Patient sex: M
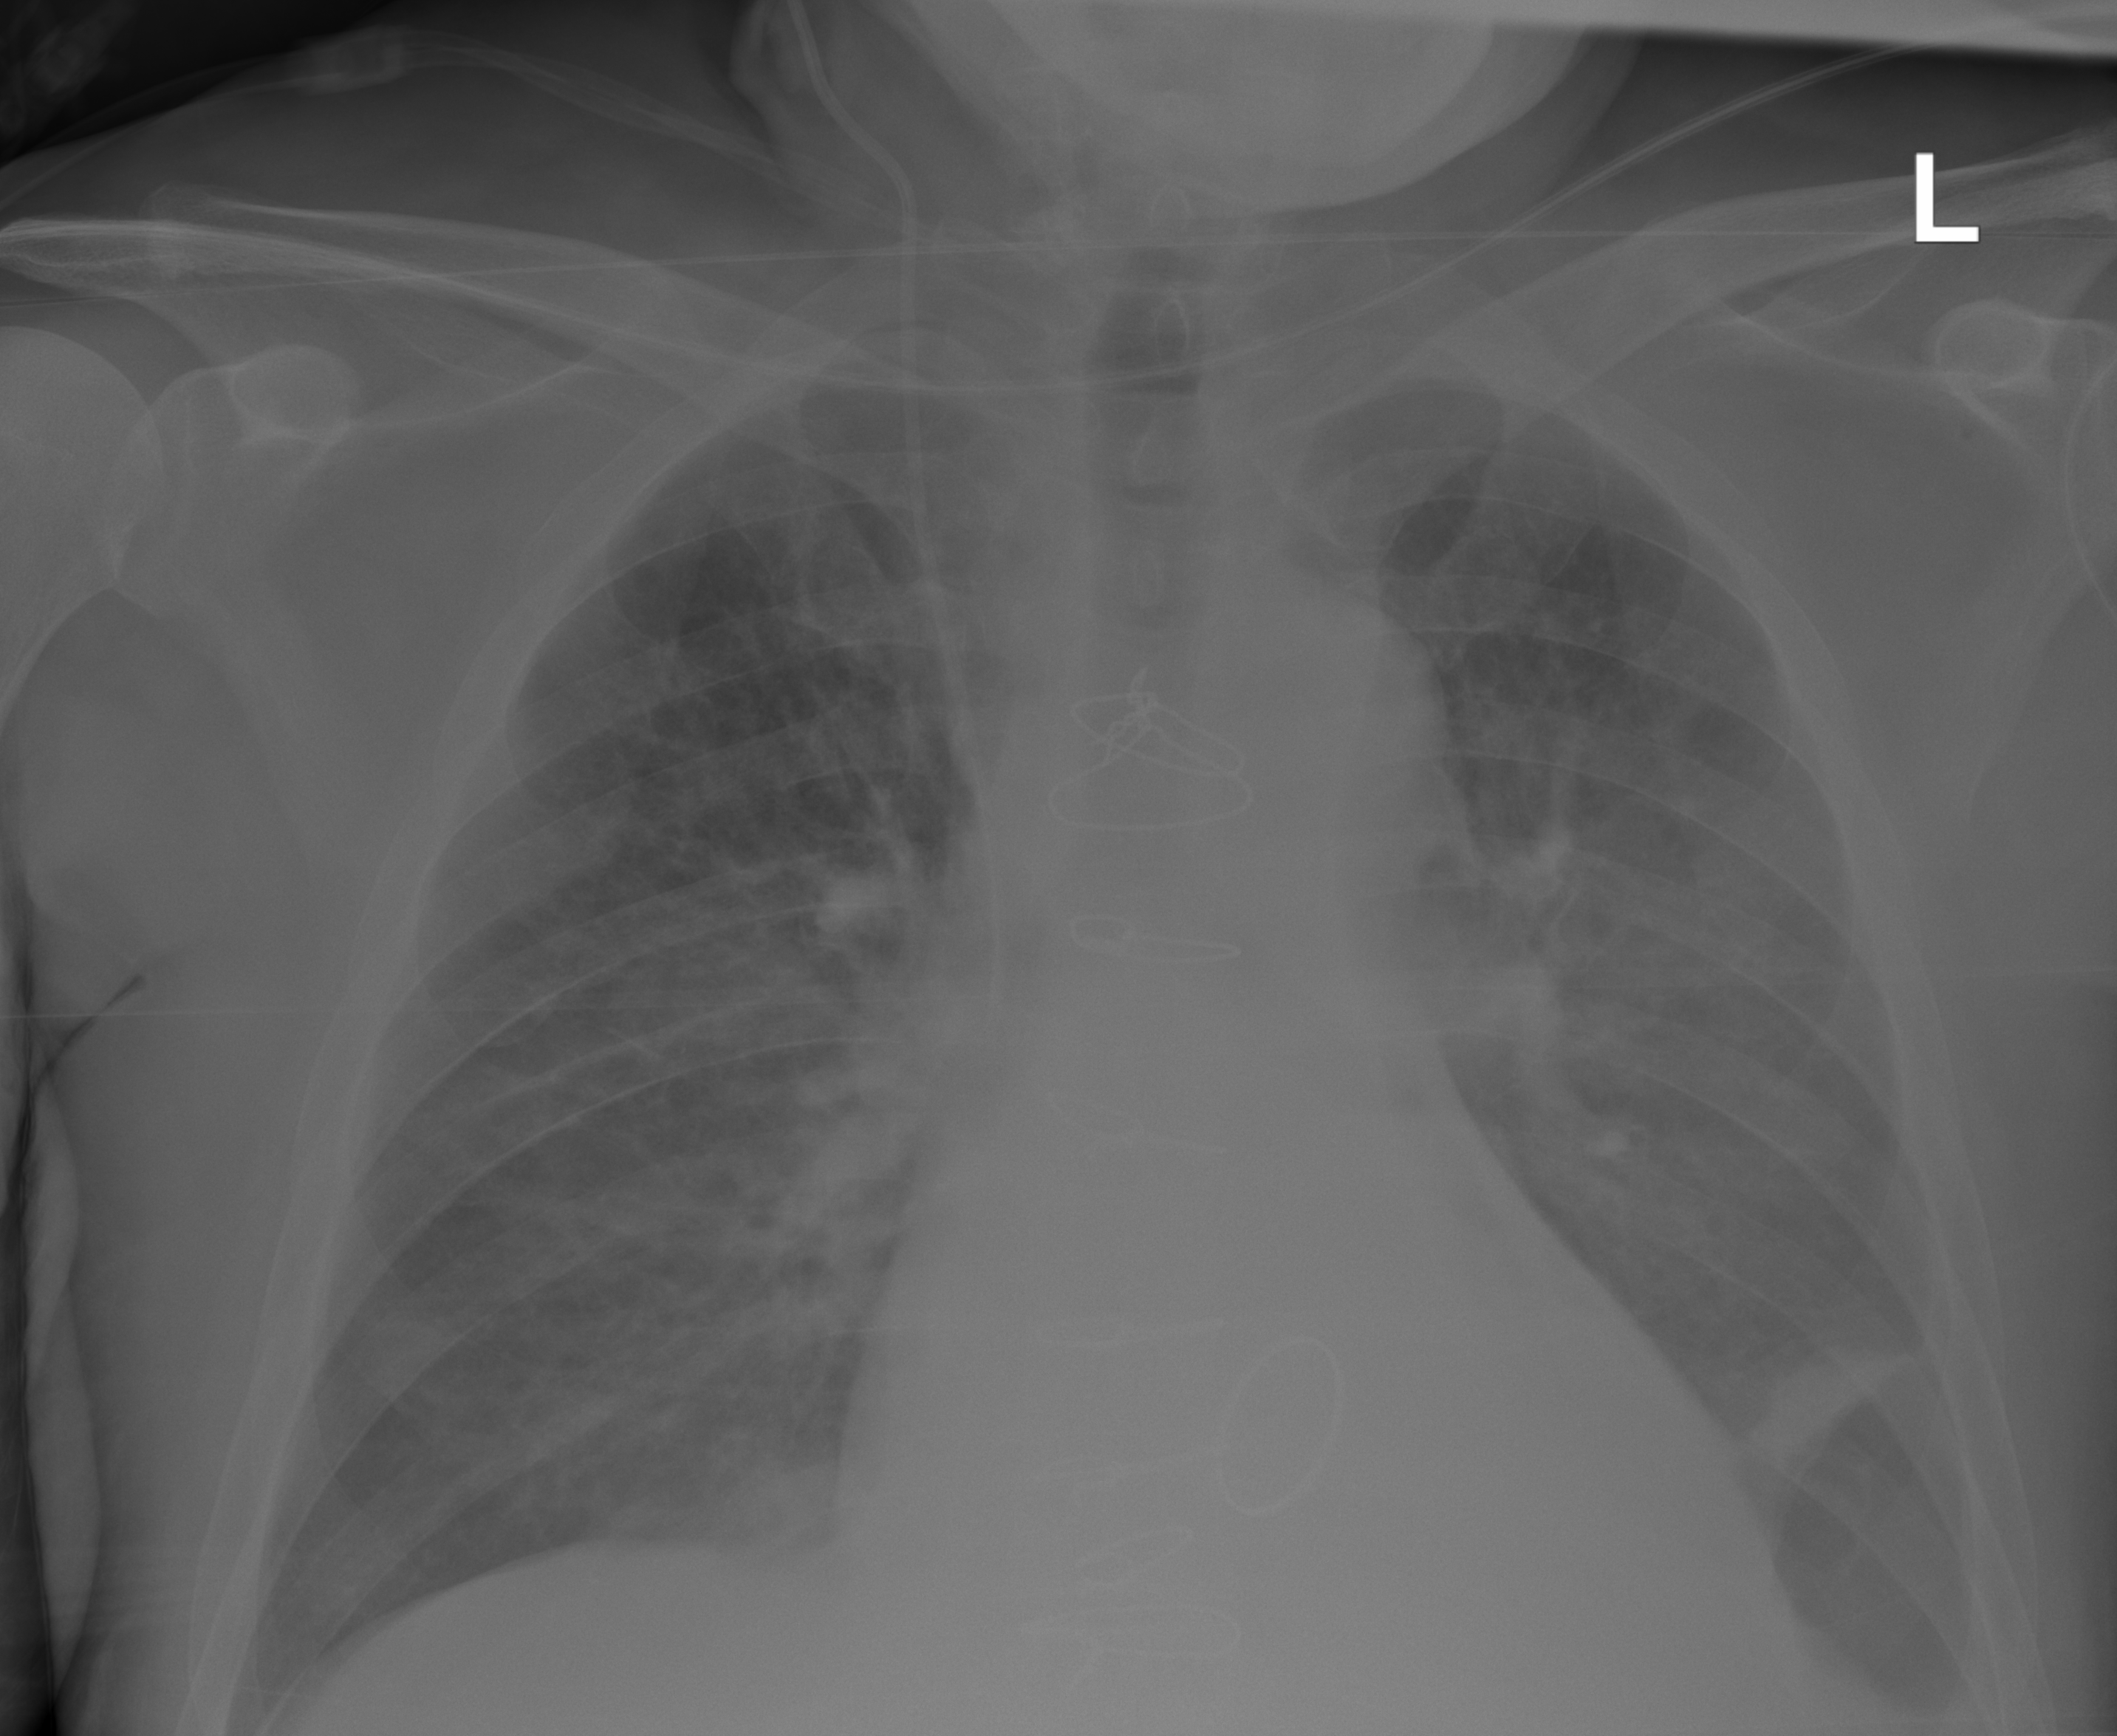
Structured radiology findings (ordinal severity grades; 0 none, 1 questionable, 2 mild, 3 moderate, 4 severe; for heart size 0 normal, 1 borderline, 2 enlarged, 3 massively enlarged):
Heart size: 2
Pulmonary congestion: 2
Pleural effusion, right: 0
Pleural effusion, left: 2
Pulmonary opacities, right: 0
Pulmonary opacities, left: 0
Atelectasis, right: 0
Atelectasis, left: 2